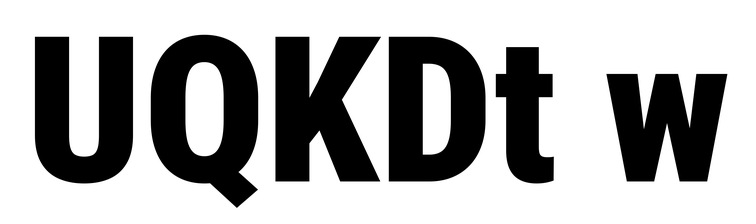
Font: Roboto_Condensed_Black